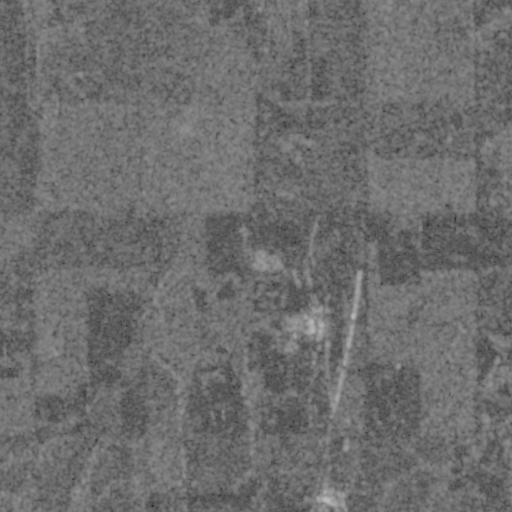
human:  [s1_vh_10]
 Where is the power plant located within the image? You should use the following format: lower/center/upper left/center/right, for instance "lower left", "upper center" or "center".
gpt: The power plant is located in the lower center of the image.
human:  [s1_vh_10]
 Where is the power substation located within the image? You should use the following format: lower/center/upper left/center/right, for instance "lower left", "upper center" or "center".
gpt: The power substation is located in the center of the image.
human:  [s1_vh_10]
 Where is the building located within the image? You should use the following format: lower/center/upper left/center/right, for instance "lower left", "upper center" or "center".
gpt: The building is located in the center of the image.
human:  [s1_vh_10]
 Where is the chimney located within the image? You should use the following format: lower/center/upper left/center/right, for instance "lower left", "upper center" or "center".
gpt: The chimney is located in the center of the image.
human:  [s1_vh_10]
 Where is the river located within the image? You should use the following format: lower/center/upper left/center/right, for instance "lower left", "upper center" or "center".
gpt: The river is located in the upper of the image.
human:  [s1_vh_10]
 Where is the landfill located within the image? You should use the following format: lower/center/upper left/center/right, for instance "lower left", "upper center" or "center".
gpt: There is no landfill in the image.

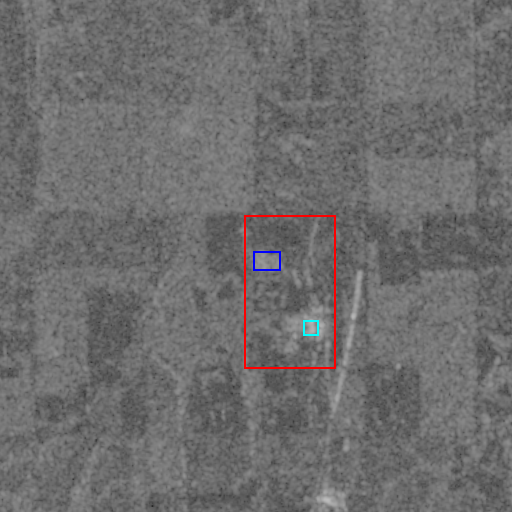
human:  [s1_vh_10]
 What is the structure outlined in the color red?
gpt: The structure outlined in red is a power plant.
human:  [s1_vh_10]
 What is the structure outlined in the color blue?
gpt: The structure outlined in blue is a power substation.
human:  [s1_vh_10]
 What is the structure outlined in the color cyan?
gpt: The structure outlined in cyan is a building.
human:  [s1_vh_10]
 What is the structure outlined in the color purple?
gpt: There is no purple outline.